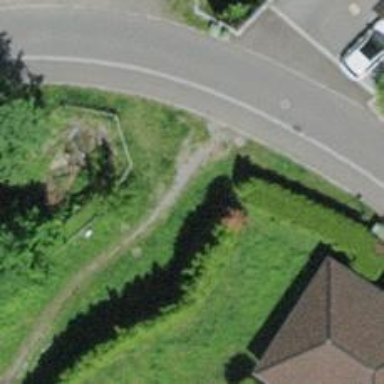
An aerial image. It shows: Unpaved path.